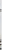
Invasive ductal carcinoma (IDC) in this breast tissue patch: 0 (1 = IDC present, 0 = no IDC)